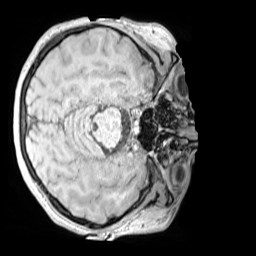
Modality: MP2RAGE
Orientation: axial
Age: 10
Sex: female
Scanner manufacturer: siemens
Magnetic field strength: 3 T
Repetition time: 4 s
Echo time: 0.00303 s